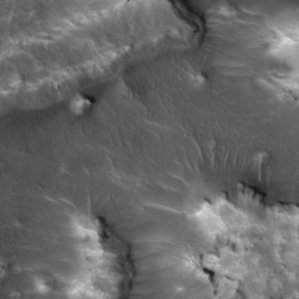
Label: non_frost